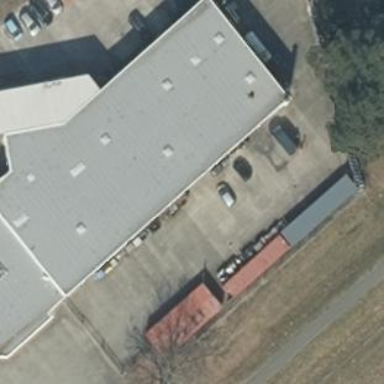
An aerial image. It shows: Commercial building with car shop.